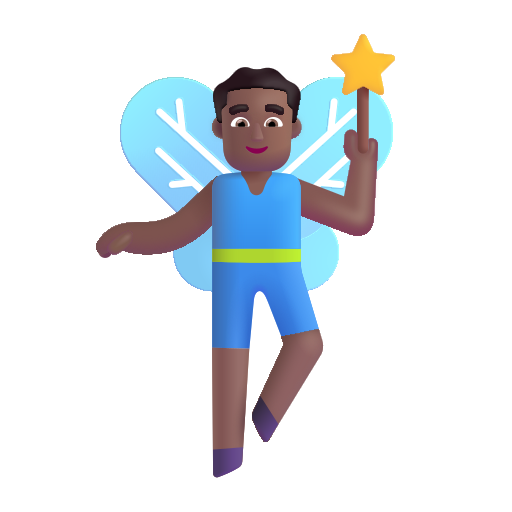
man fairy color  dark